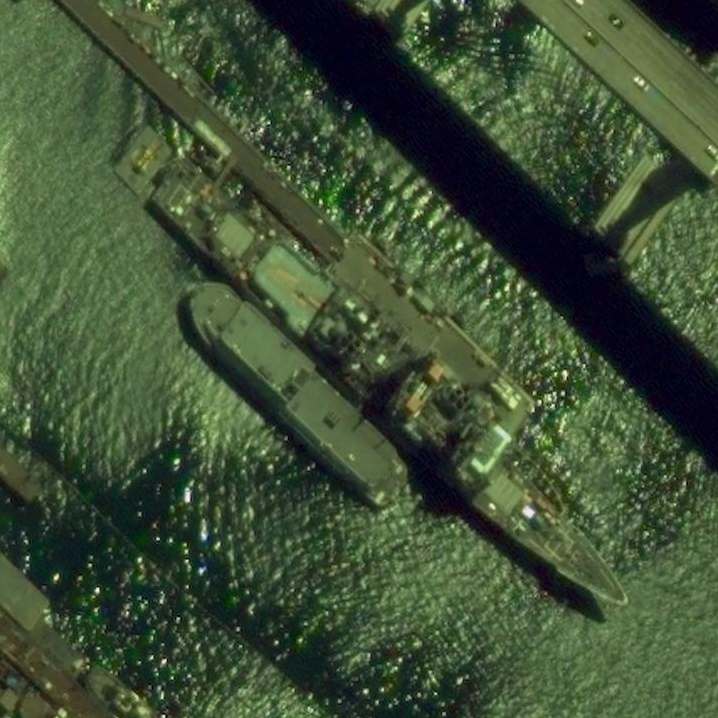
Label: cruiser